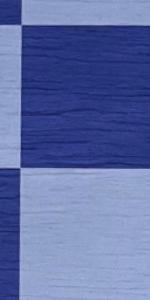
Label: Empty